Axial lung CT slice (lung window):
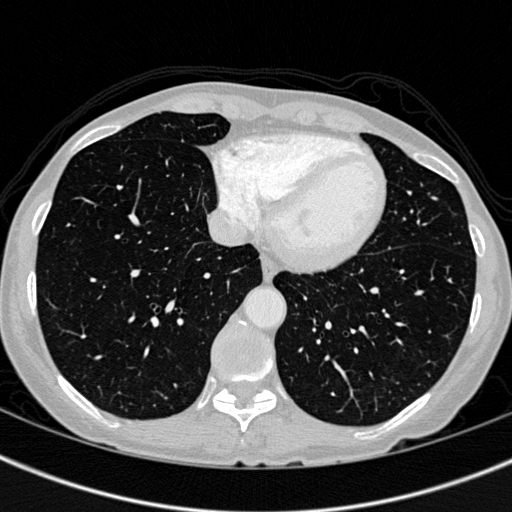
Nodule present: no